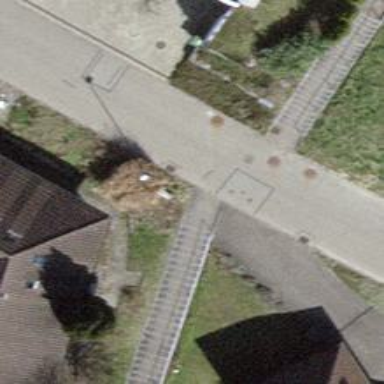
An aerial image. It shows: Road with steps.